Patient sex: F
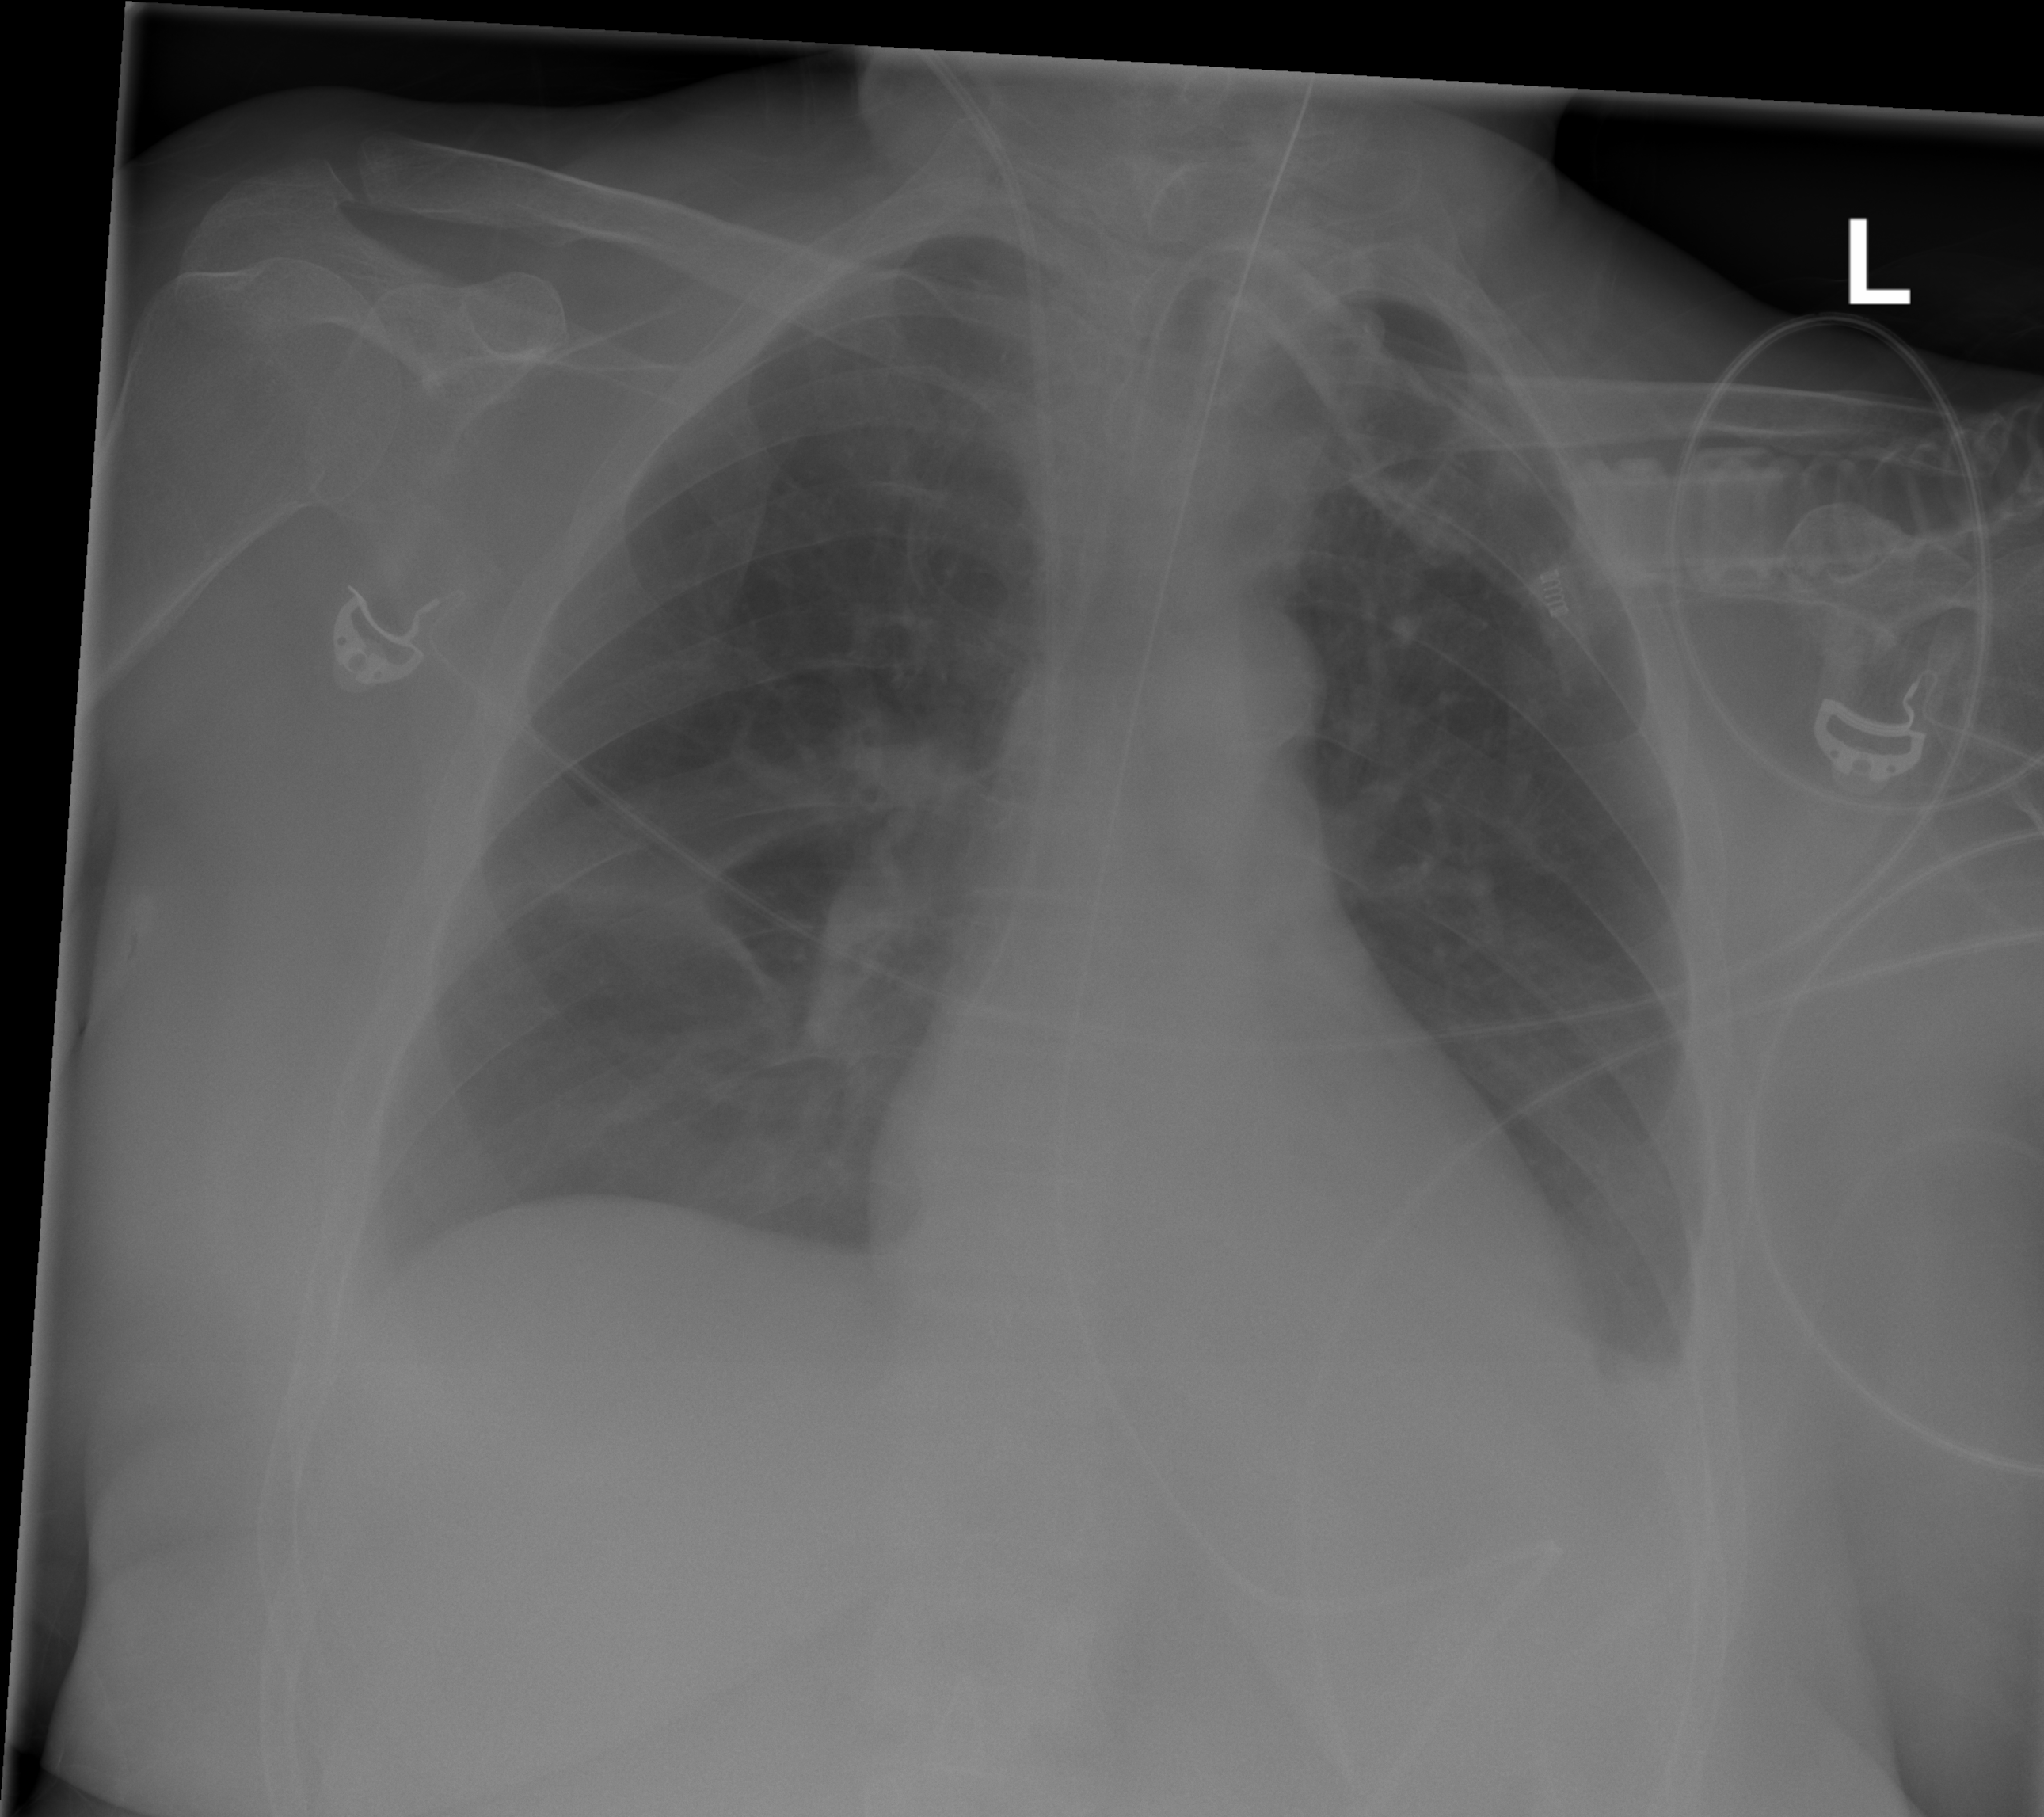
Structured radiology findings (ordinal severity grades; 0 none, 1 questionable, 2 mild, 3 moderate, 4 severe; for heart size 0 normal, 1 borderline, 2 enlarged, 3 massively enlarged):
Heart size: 0
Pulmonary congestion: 0
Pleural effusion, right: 2
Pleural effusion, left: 2
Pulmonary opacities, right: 0
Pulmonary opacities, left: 0
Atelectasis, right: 2
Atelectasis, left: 2